Interaction volume radius: 5 \u00c5
Interaction volume height: 30 \u00c5
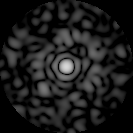
Disorder parameter: 0.8131